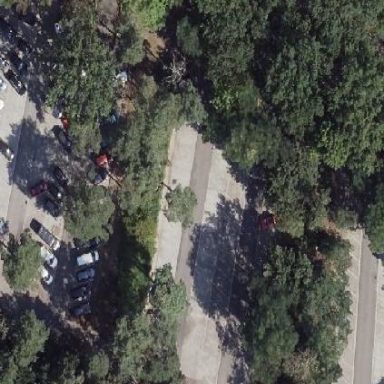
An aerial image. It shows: Parking area with surface.